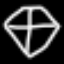
Label: diamond